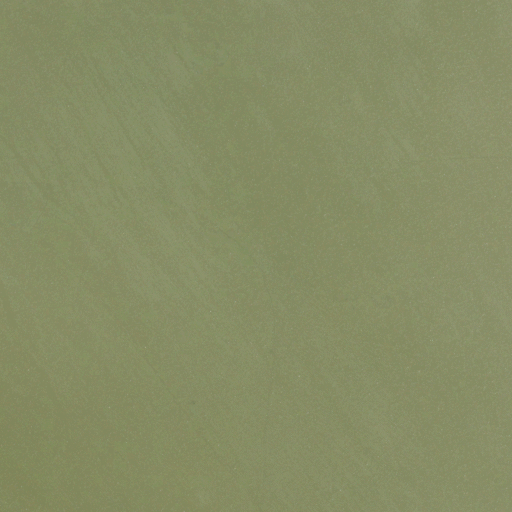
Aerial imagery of mountain in Texas named Los Montes containing open water and herbaceous wetlands